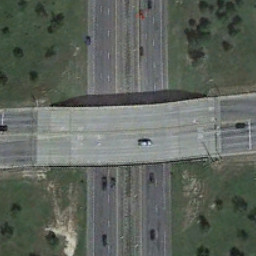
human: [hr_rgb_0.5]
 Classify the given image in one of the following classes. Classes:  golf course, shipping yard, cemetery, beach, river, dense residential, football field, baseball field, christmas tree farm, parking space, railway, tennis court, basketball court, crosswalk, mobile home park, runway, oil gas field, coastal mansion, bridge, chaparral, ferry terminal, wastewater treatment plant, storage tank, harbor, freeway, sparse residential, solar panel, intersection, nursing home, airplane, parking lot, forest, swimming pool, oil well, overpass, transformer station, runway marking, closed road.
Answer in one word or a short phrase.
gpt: overpass